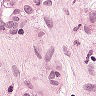
Metastatic tissue present: yes